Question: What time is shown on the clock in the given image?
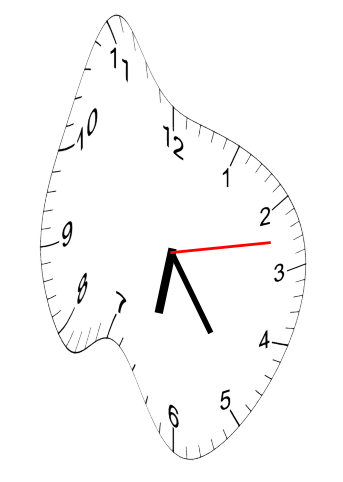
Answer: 06:24:13